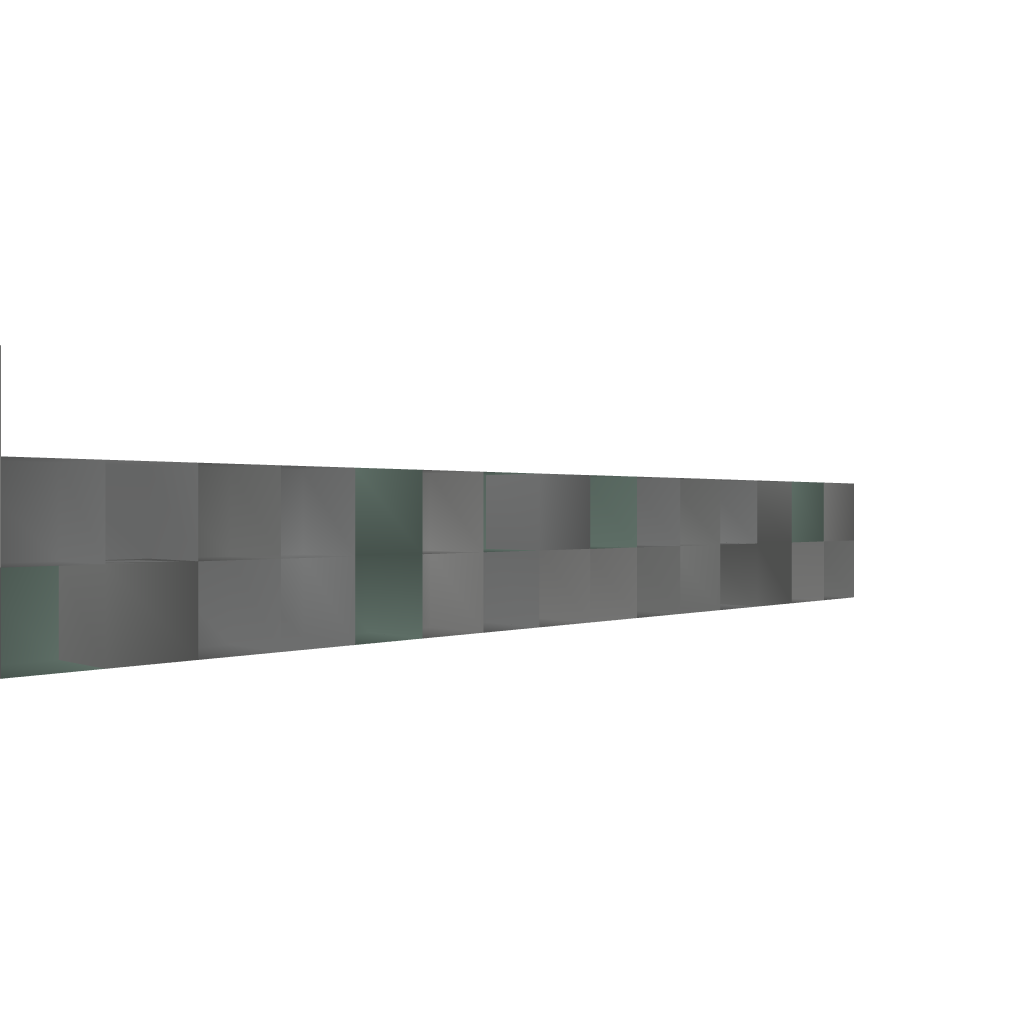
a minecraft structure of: Cemetery